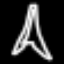
Label: The Eiffel Tower